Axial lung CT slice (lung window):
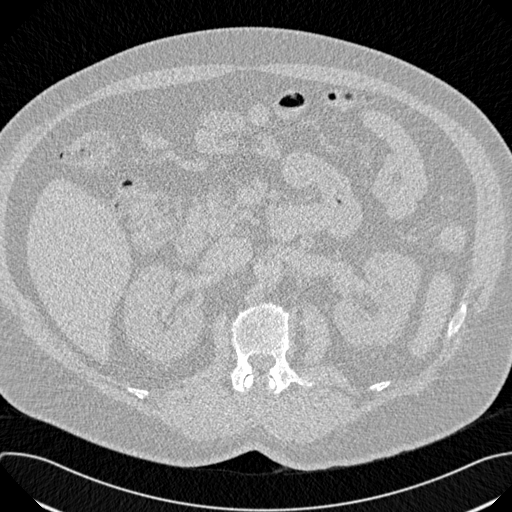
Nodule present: no